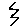
Label: zigzag